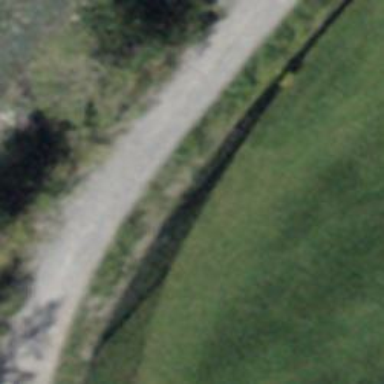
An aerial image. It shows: Service road with fine gravel surface.